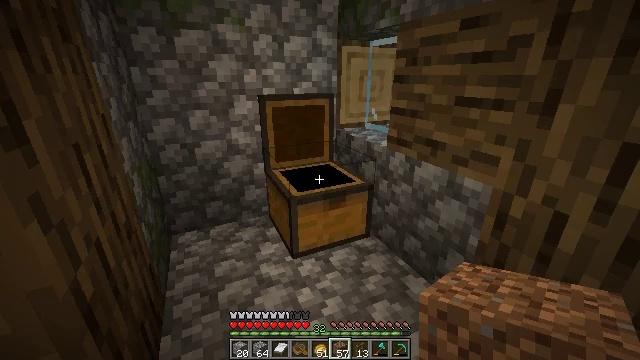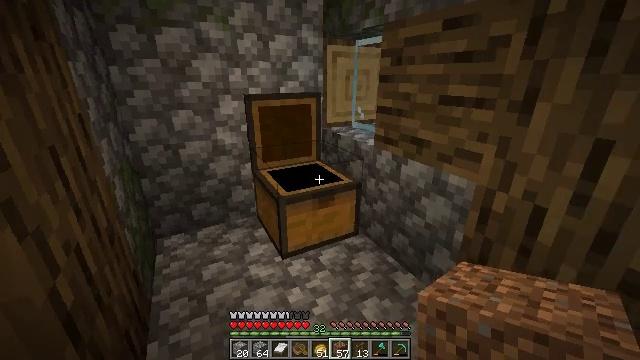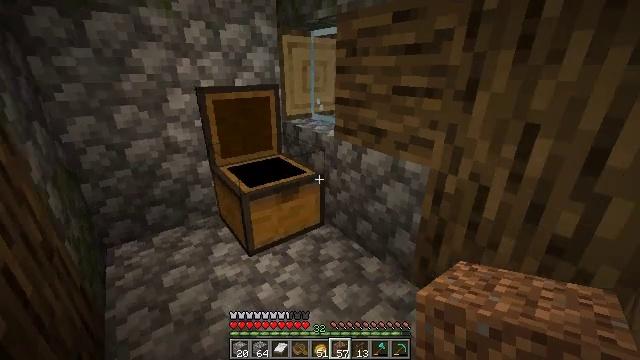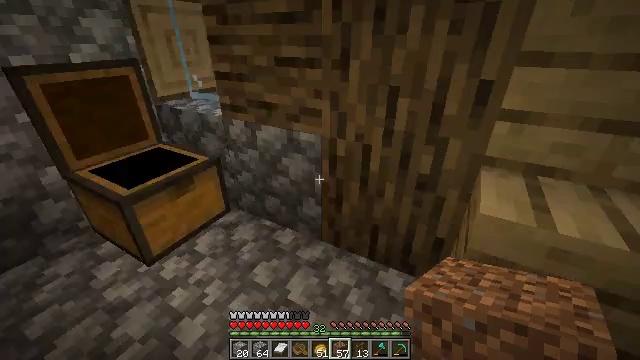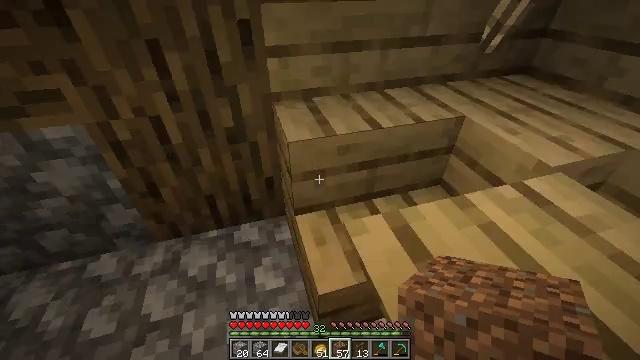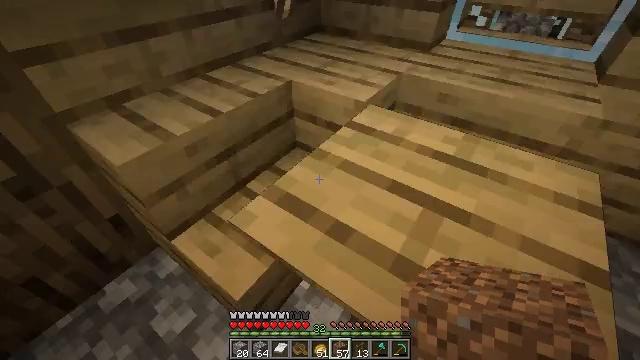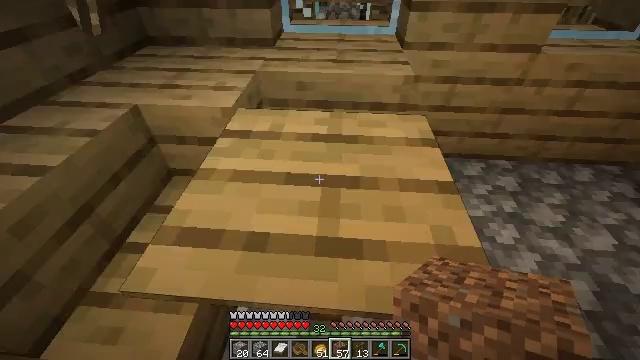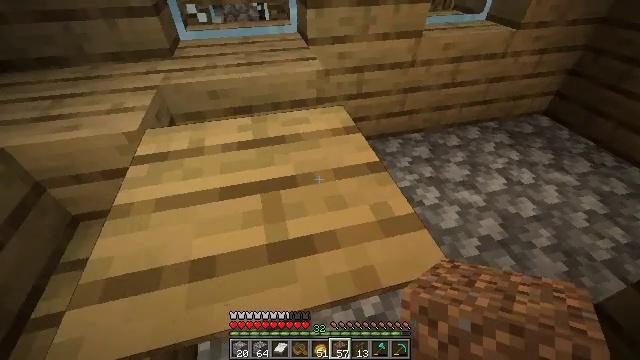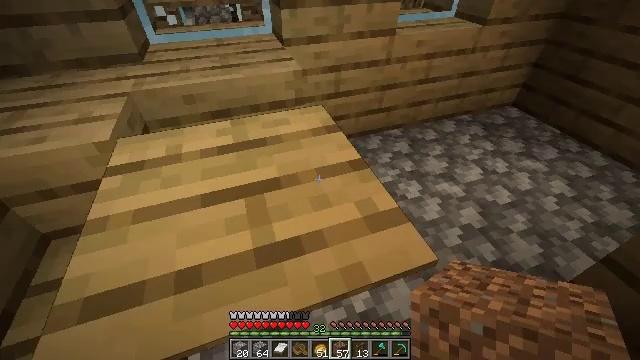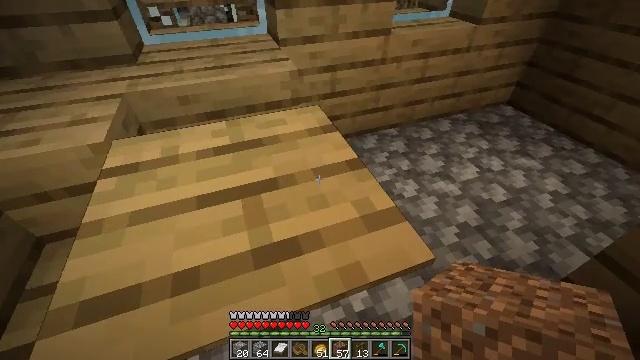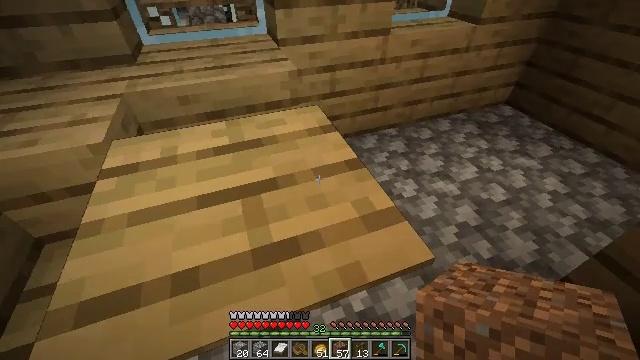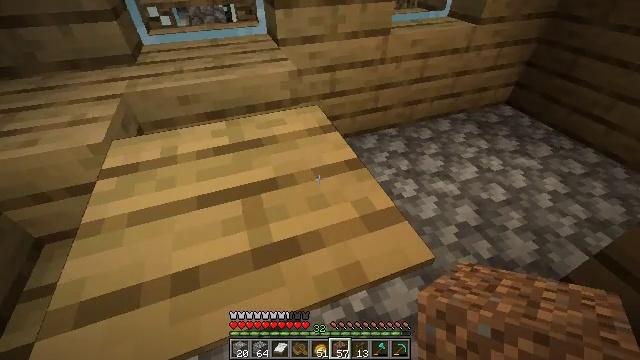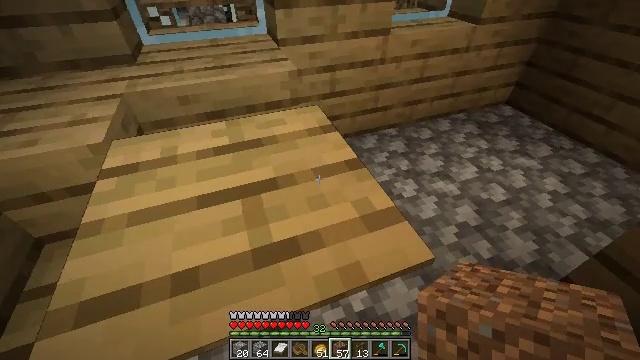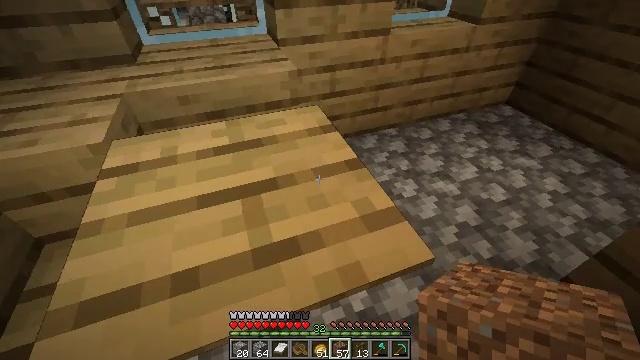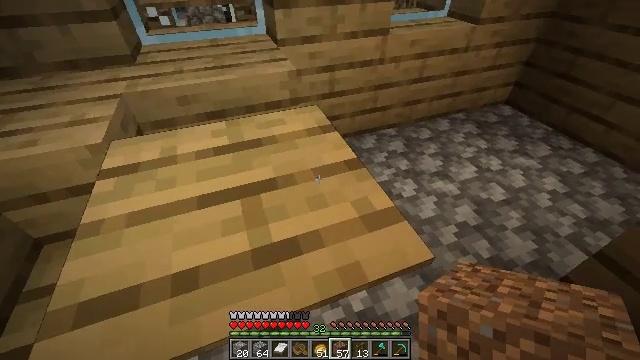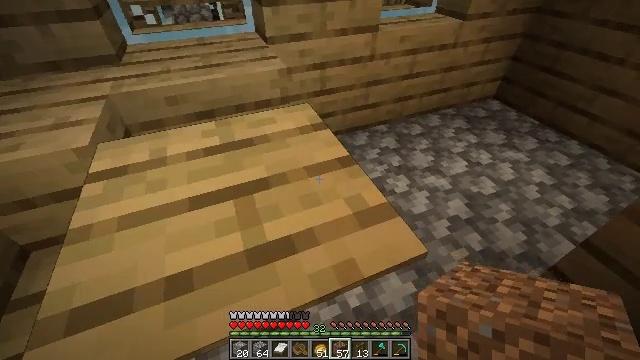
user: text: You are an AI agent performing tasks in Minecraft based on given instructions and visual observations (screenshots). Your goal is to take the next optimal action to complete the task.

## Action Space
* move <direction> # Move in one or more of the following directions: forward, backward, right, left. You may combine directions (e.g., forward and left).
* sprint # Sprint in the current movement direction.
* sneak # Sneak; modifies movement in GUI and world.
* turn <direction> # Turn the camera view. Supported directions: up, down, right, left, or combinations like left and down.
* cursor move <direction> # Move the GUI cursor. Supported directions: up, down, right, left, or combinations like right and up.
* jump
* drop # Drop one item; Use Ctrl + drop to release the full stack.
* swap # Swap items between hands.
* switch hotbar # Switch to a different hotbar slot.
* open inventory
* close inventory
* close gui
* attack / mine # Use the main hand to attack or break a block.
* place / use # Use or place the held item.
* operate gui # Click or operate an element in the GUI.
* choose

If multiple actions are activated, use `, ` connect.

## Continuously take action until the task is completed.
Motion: motion action
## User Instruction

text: Gather the blast furnace into your inventory.
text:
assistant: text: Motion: turn right
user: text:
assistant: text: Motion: turn right and down
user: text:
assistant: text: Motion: turn right and down
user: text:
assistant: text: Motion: turn right and down
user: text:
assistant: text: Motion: turn right and down
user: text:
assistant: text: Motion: turn right
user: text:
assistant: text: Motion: turn right
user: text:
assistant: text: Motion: turn right
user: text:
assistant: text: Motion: no_op
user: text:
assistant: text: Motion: no_op
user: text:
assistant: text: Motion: no_op
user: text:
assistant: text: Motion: no_op
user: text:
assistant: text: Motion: no_op
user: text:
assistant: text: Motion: no_op
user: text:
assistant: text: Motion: turn right
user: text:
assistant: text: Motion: turn right
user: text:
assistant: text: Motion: turn right and up
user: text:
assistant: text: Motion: move forward, turn right and up
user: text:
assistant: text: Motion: move forward, turn right and up
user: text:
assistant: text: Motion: move forward, turn left and up
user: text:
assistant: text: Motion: move forward, turn left
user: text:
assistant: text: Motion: move forward, turn left
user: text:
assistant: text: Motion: move forward, turn left
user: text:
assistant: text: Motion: move forward, turn left
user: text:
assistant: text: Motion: move forward, sprint
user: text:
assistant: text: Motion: move forward, sprint
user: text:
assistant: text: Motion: move forward, sprint
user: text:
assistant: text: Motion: move forward, sprint, turn right
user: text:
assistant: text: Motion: move forward, turn right
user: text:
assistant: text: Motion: move forward, turn right